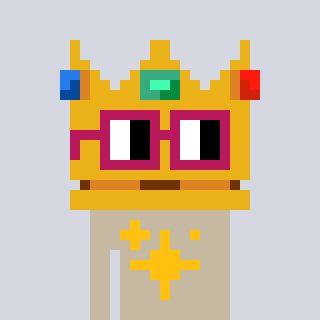
a pixel art character with square dark red glasses, a crown-shaped head and a bege-colored body on a cool background